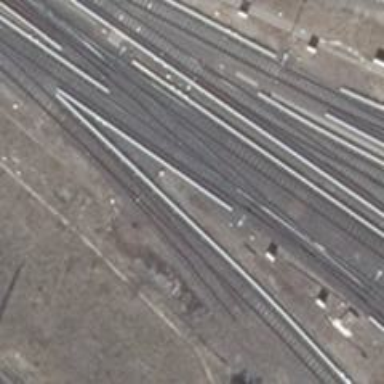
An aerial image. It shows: Disused railway yard.